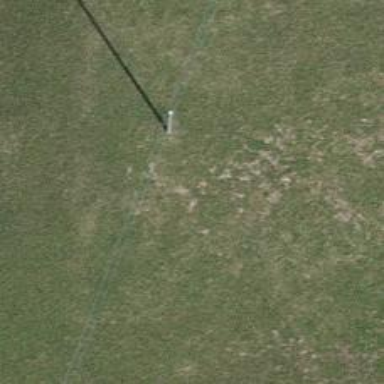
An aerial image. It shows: Minor power line.